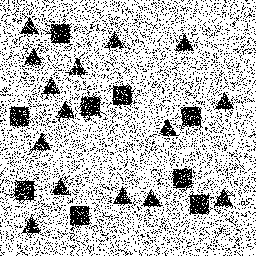
Squares: 9
Triangles: 15
Stars: 0
Total shapes: 24